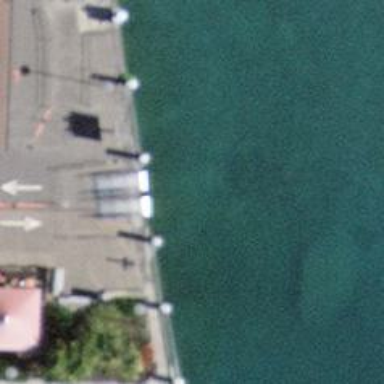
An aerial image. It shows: Ferry stop position for public transport.